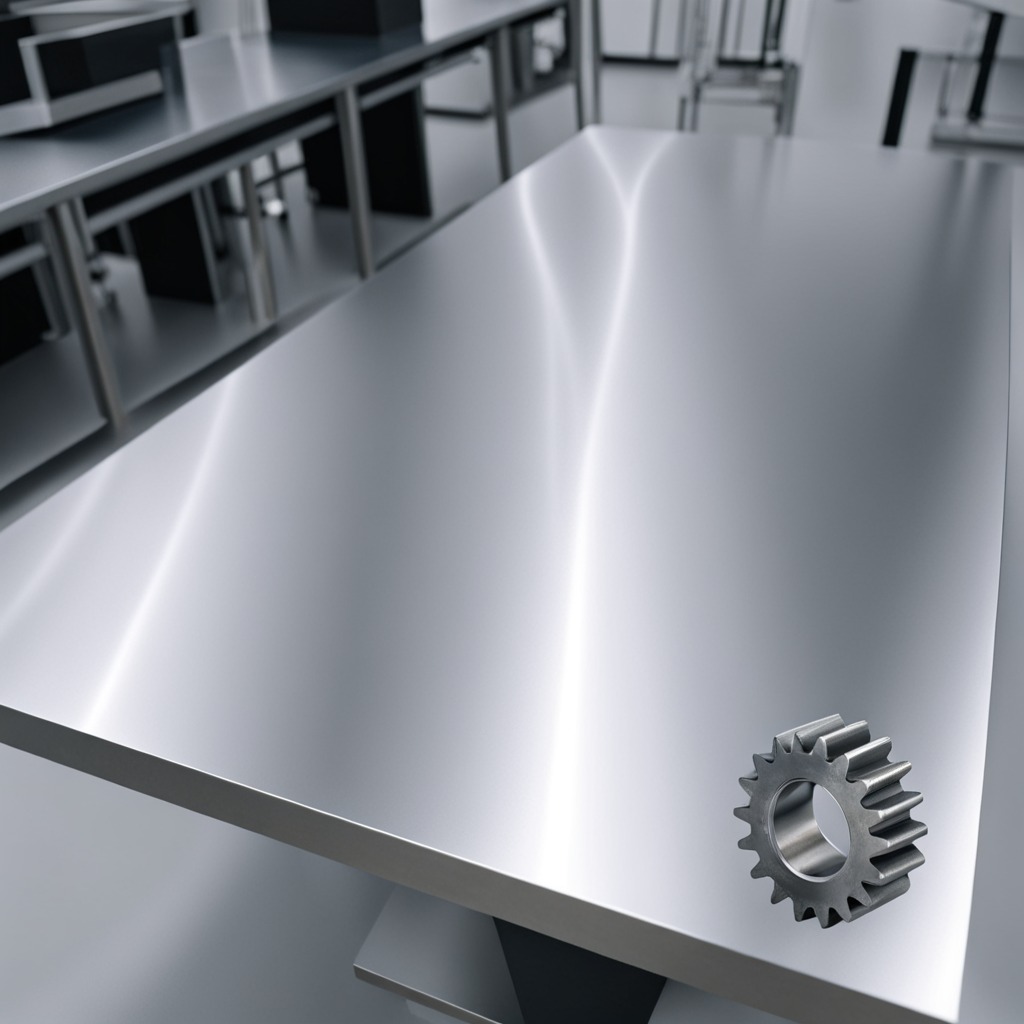
A steel gear with teeth is lying on a stainless steel table in a high-end prototyping lab.